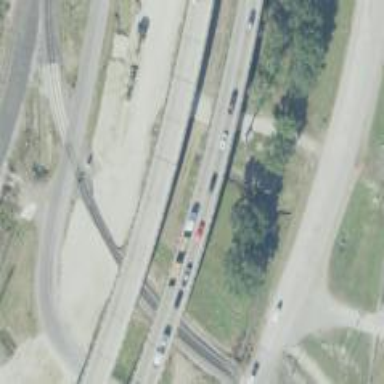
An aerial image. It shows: Bridge on trunk expressway.